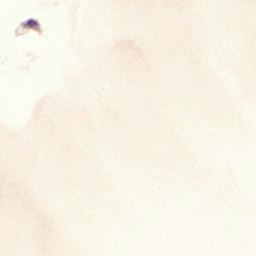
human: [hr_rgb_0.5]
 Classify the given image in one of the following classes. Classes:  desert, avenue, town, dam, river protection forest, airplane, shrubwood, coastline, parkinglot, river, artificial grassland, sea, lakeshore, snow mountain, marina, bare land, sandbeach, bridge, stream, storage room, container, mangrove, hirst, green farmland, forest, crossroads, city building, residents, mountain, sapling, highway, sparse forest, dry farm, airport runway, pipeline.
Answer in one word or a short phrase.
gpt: sandbeach